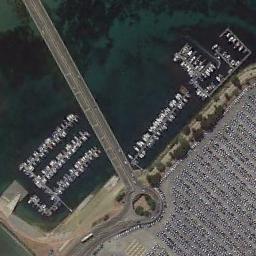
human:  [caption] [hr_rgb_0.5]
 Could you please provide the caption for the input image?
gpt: There are many ships in the harbor .

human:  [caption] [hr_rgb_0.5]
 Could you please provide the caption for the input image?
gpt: Neatly moor some ships on the sea next to the harbor next to the parking lot .

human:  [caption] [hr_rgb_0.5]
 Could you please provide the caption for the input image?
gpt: The harbor has lots of neatly docked boats and an open area is next to the harbor .

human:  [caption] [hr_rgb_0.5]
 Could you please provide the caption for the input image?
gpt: The colors of ships in harbor are different .

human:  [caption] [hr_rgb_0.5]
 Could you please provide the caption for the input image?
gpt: There are many cars at the parking lot beside the harbor beneath a bridge .